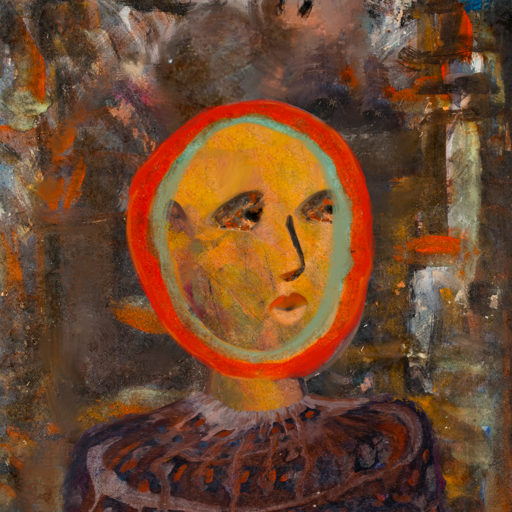
Background: GypsyQueen, Head And Neck Side: Gypsy_Mother, Face Side: Gypsy_Queen, Bust: Hypocrite, Hair Side: Sisters, Head Accessory: Blank, Second Necklace: Blank, Necklace: Blank, Baby: Blank